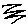
Label: zigzag